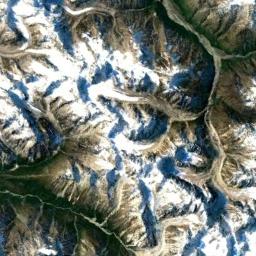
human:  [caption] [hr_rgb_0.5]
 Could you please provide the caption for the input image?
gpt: White, Brown, And green transitions from the peaks to the bottom of the peaks in the Snow Mountain Range .

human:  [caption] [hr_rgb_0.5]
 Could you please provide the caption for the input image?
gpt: There is snow on the part of the snowberg .

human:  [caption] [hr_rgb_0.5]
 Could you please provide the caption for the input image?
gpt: The snowberg is partly covered with glaciers and lots of knife-edge ridges remain at the top of the snowberg .

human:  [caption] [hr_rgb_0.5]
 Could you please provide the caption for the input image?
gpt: The snow berg is consist of green plants and white snow .

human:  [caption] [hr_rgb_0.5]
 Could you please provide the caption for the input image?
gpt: There are much snow on the snowberg .